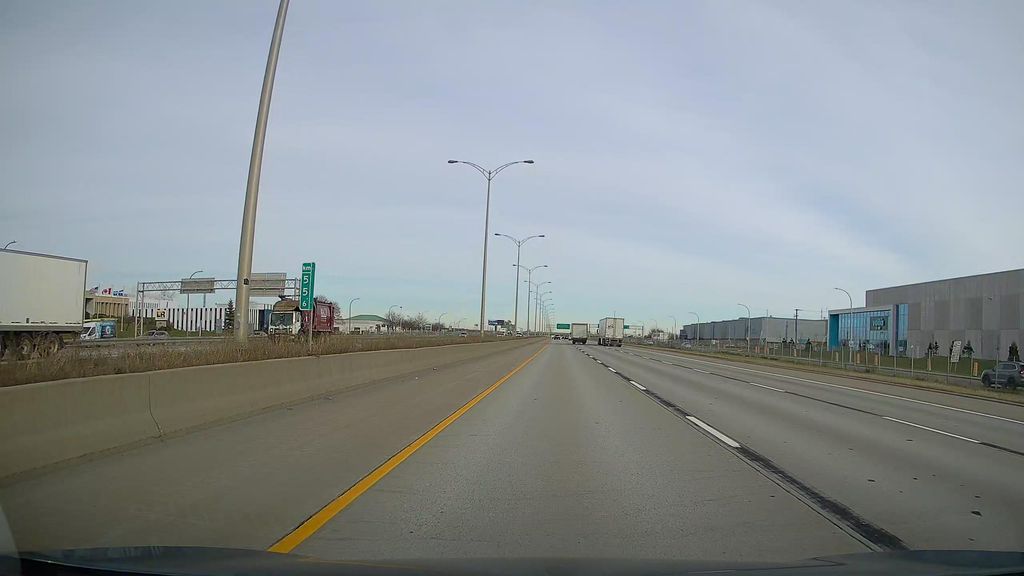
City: montreal